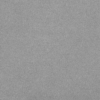
Label: dusty